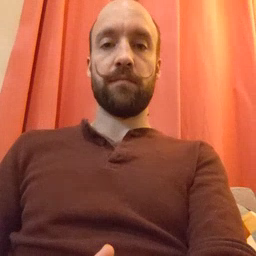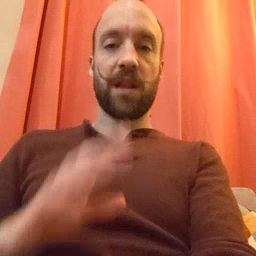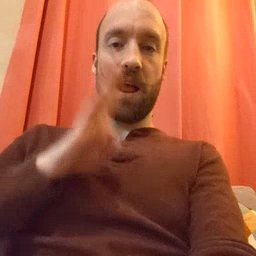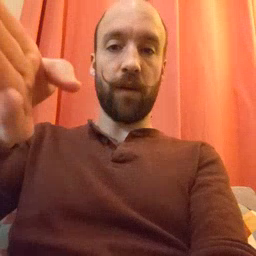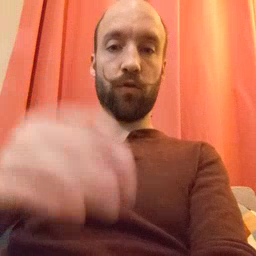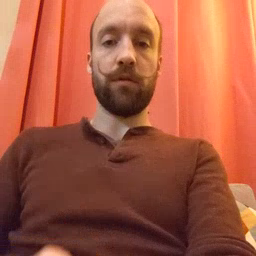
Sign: after